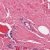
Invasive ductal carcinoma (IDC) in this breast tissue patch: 0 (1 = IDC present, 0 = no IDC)